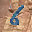
Label: 6